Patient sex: M
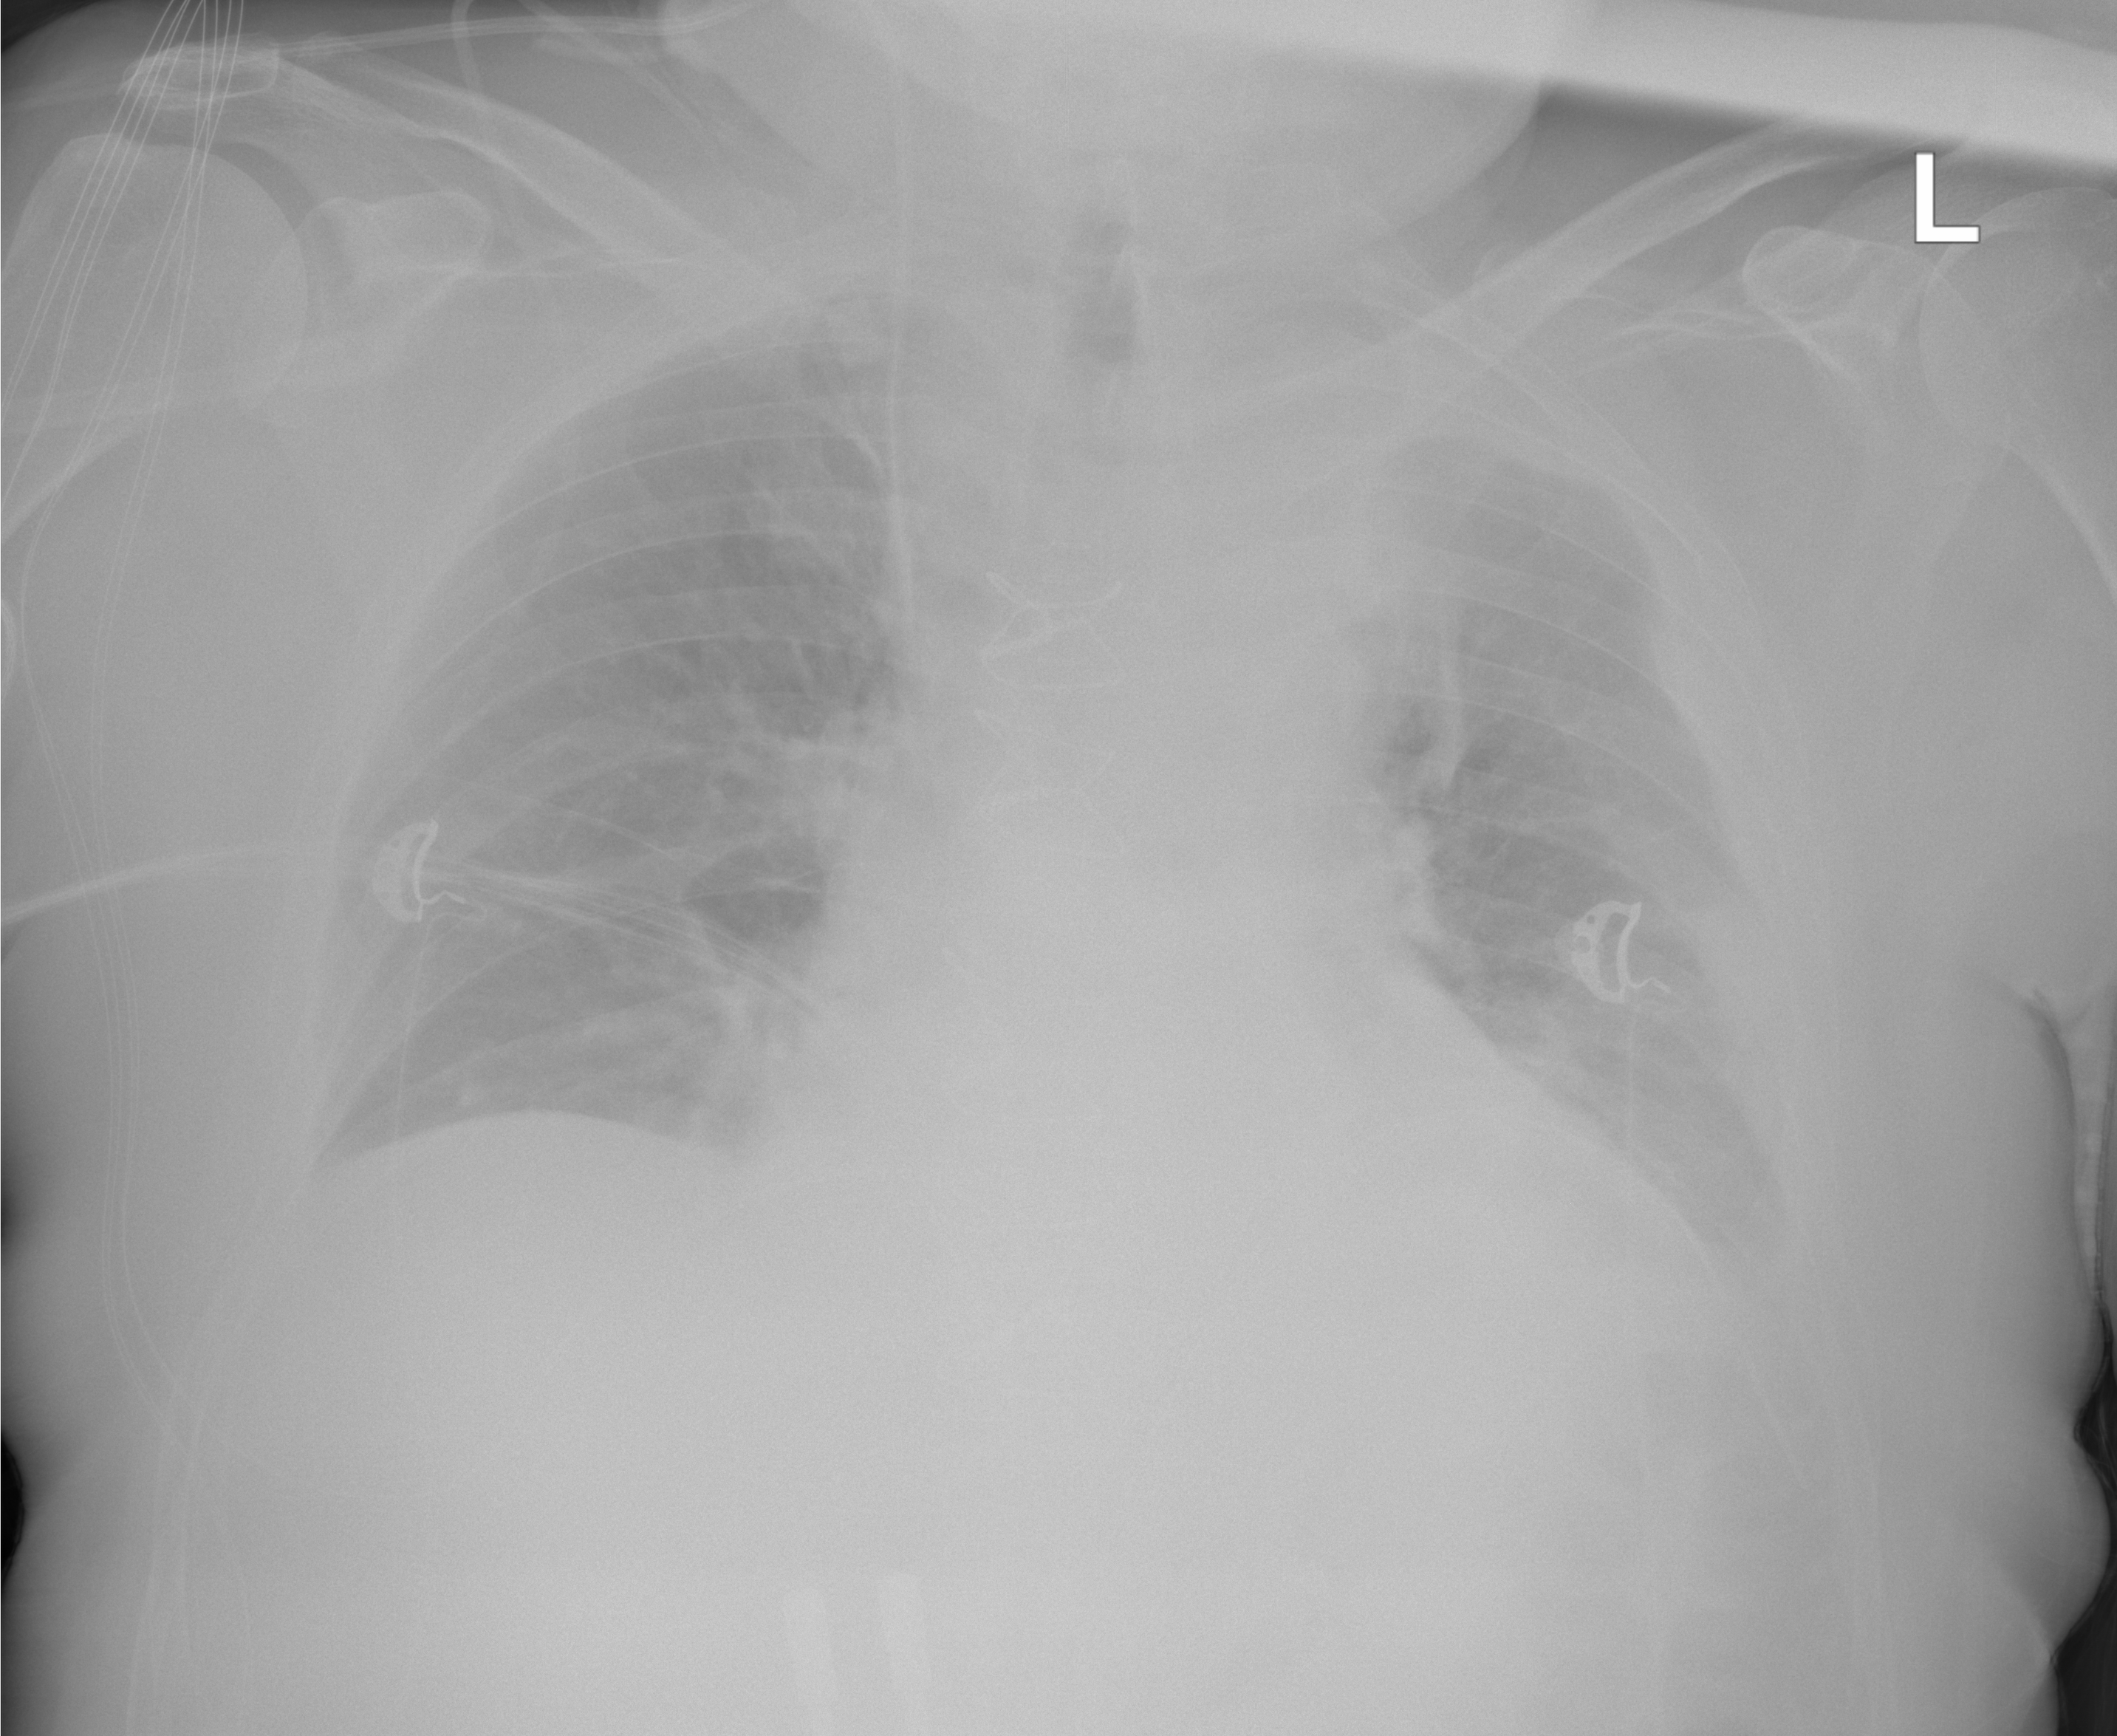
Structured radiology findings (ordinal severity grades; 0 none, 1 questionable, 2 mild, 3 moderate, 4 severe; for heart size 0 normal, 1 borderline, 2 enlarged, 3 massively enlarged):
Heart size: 2
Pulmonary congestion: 2
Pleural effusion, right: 0
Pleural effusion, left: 3
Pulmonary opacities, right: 2
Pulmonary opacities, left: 2
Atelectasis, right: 2
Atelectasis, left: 2